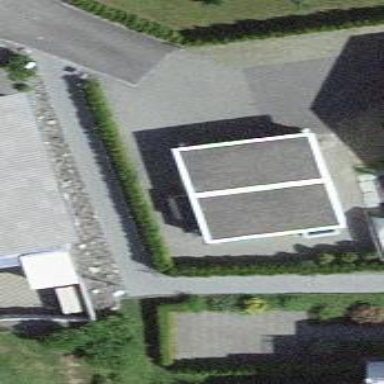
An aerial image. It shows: Group of garages.